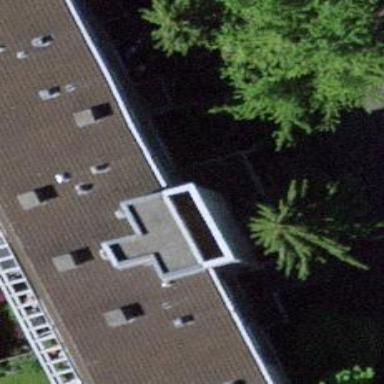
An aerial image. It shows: View of apartment building.